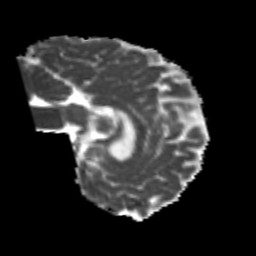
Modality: MD
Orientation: sagittal
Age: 22
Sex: male
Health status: healthy
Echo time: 0.074 s